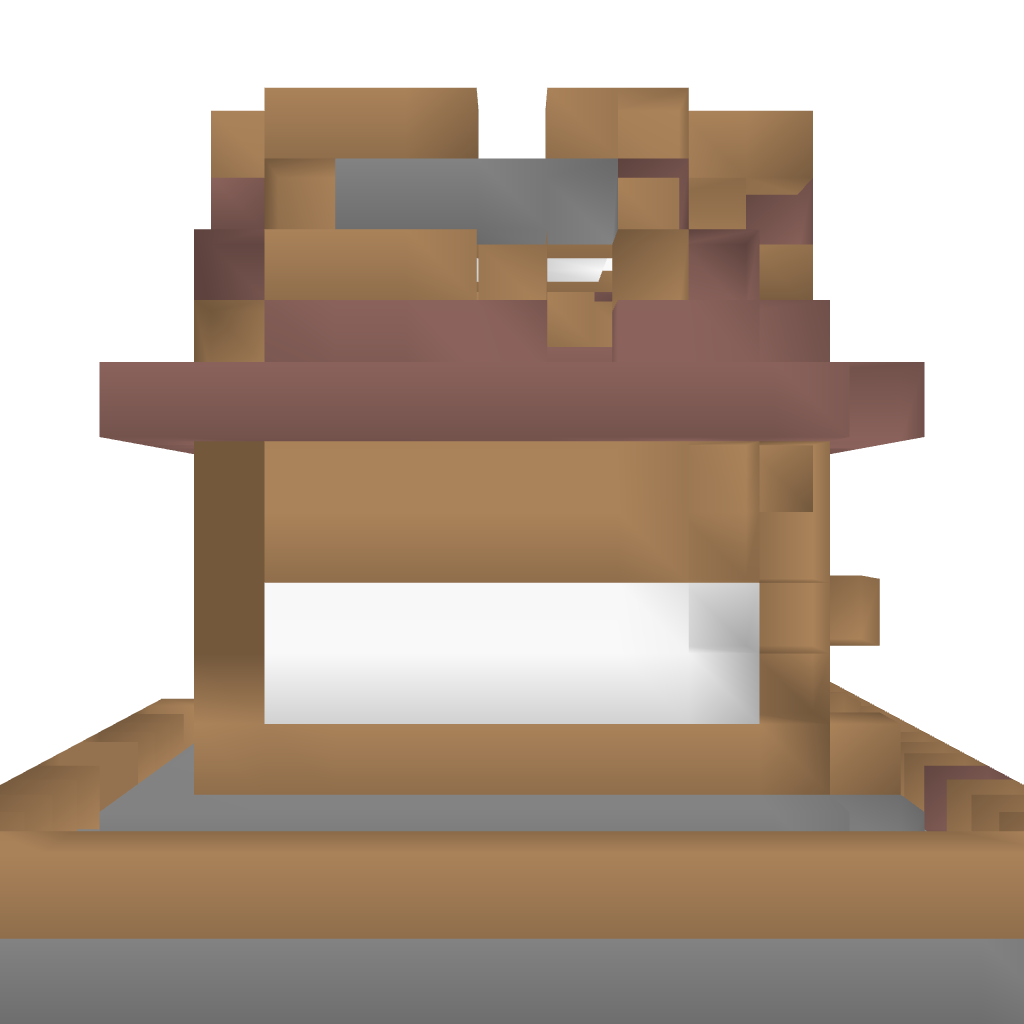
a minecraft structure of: Basic house n°1 good quality